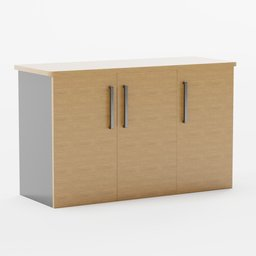
Label: furniture